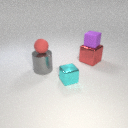
small red rubber sphere above large gray metal cylinder